Aerial crown-view tile of a tropical tree (Barro Colorado Island, Panama), acquired 20250818:
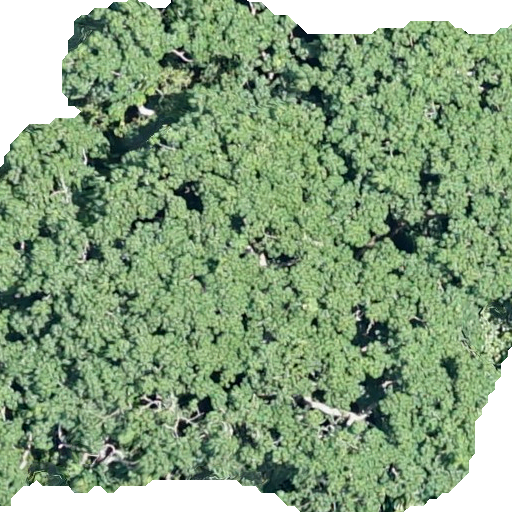
Species: Pseudobombax septenatum
GBIF accepted scientific name: Pseudobombax septenatum
Crown area: 400.48 m²